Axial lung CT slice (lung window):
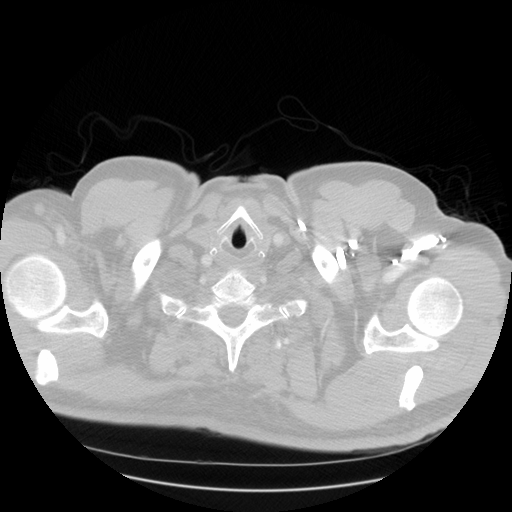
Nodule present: no